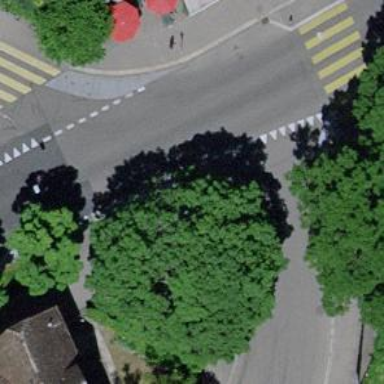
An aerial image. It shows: Kerb barrier.